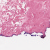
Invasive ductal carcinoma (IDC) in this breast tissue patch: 0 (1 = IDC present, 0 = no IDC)